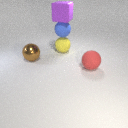
large blue rubber sphere above large yellow rubber sphere